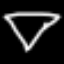
Label: diamond